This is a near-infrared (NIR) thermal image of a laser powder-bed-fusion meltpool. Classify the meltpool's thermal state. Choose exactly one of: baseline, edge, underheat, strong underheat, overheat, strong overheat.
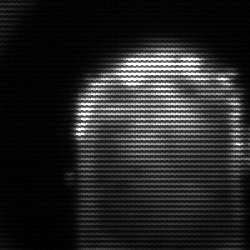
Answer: baseline